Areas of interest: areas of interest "Airport"
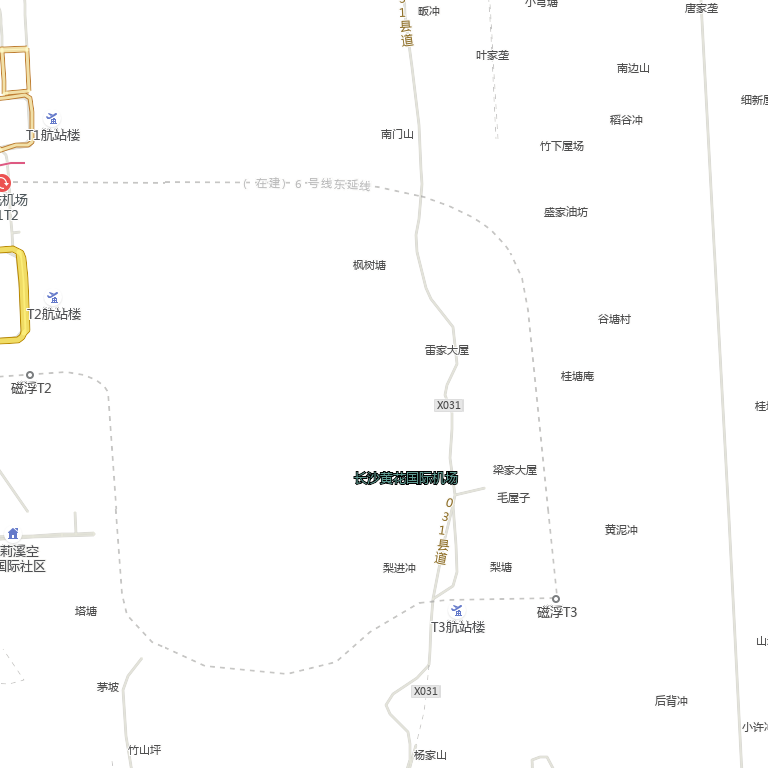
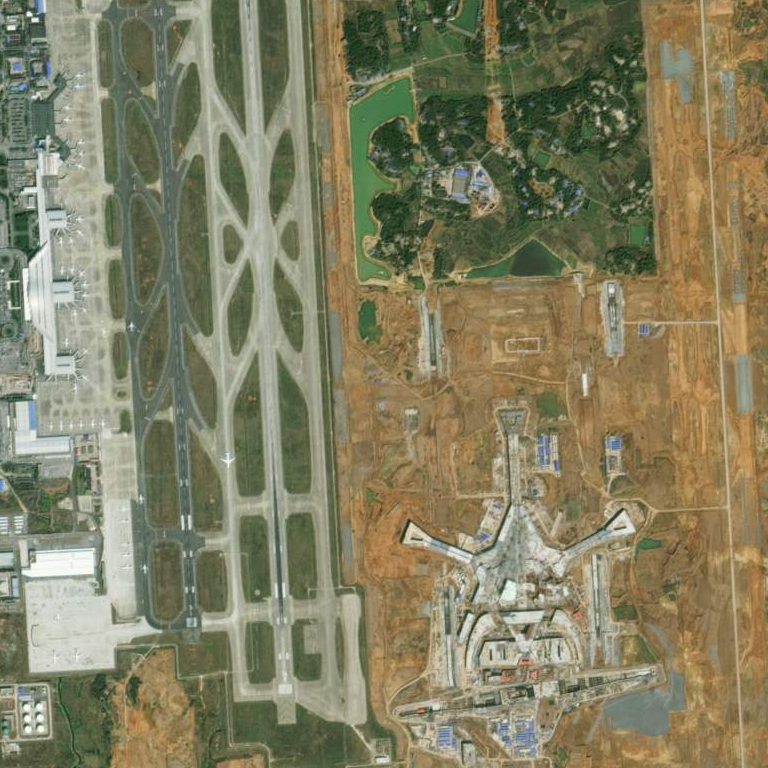